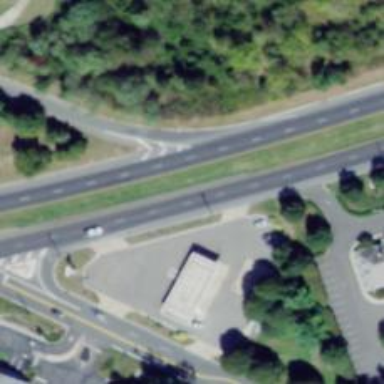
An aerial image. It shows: Motorway junction.